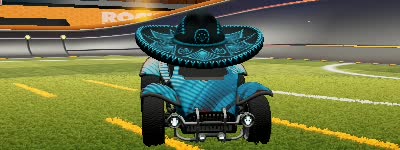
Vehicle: octane